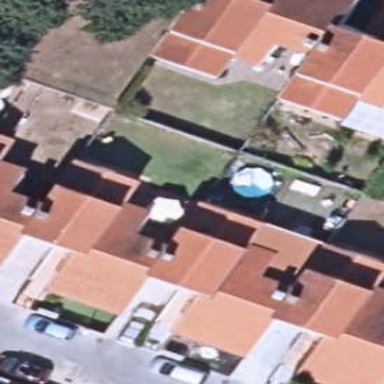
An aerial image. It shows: Simple house.